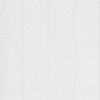
Label: dusty